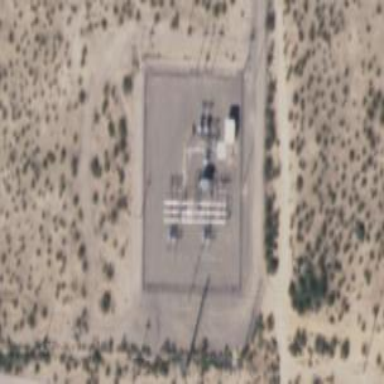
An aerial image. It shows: Outdoor distribution substation.